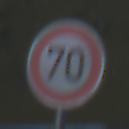
Verkehrszeichen: Geschwindigkeit70
Umgebung: Outdoor, RoadRail
Tageszeit: SunriseSunset
Wetter: Clear
Licht: Natural
Jahreszeit: NotSpecified
Kontrast: LowContrast